Question: I am attempting to utilize the bootstrap "form-control" class on a checkbox within a label tag so that clicking the text also checks the textbox.
Here is the JSFiddle: <URL>
The HTML for the control is:
'''
<div class="form-group">
<div>
Attempt #1
<span class="red">*</span>
</div>
<label>
<input type="checkbox" class="form-control" /> Yes
</label>
</div>
<div class="form-group">
<div>
Attempt #2
<span class="red">*</span>
</div>
<label class="checkbox-inline">
<input type="checkbox" class="form-control" /> Yes
</label>
</div>
'''
With attempt 1, the "Yes" text is pushed to a separate line. With attempt 2, the checkbox and underlying controls are pulled the width of the page, which also pushes the "Yes" text to the second line. The screenshot of this is below:

Here's what I am trying to do:
- - - 'float:left'
It just seems that there has to be a vanilla way to do this. All the bootstrap docs just show standard checkboxes - nothing with the 'form-control' class styling the checkbox for their nice inline examples.
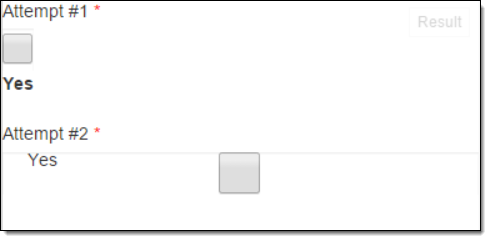
Answer: Here's what I came up with to fix my issue. I need to retain the .form-control class on the checkbox element so that the checkbox control is styled by the bootstrap theme. My busines requirement is to use the themed, not default browser, checkbox.
See working JSFiddle here: <URL>
'''
input[type=checkbox].form-control {
width: 25px;
height: 25px;
display: inline-block;
vertical-align: -8px;
}
'''
The css above was added into my site's stylesheet so that the form-control checkboxes retain the style, and I don't have to change the existing code that has a label containing the checkbox and caption to the right of the checkbox vertically centered.
This works with my original attempt (#1) on the html below:
'''
<div class="form-group">
<div>
Attempt #1
<span class="red">*</span>
</div>
<label>
<input type="checkbox" class="form-control" /> Yes
</label>
</div>
'''
The resulting output matches what I'm looking for in the original question: